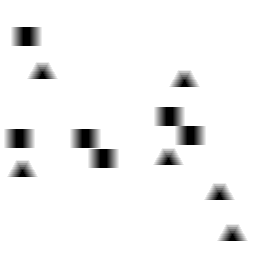
Squares: 6
Triangles: 6
Stars: 0
Total shapes: 12